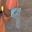
Label: 9